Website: bh-photo
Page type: order-tracking
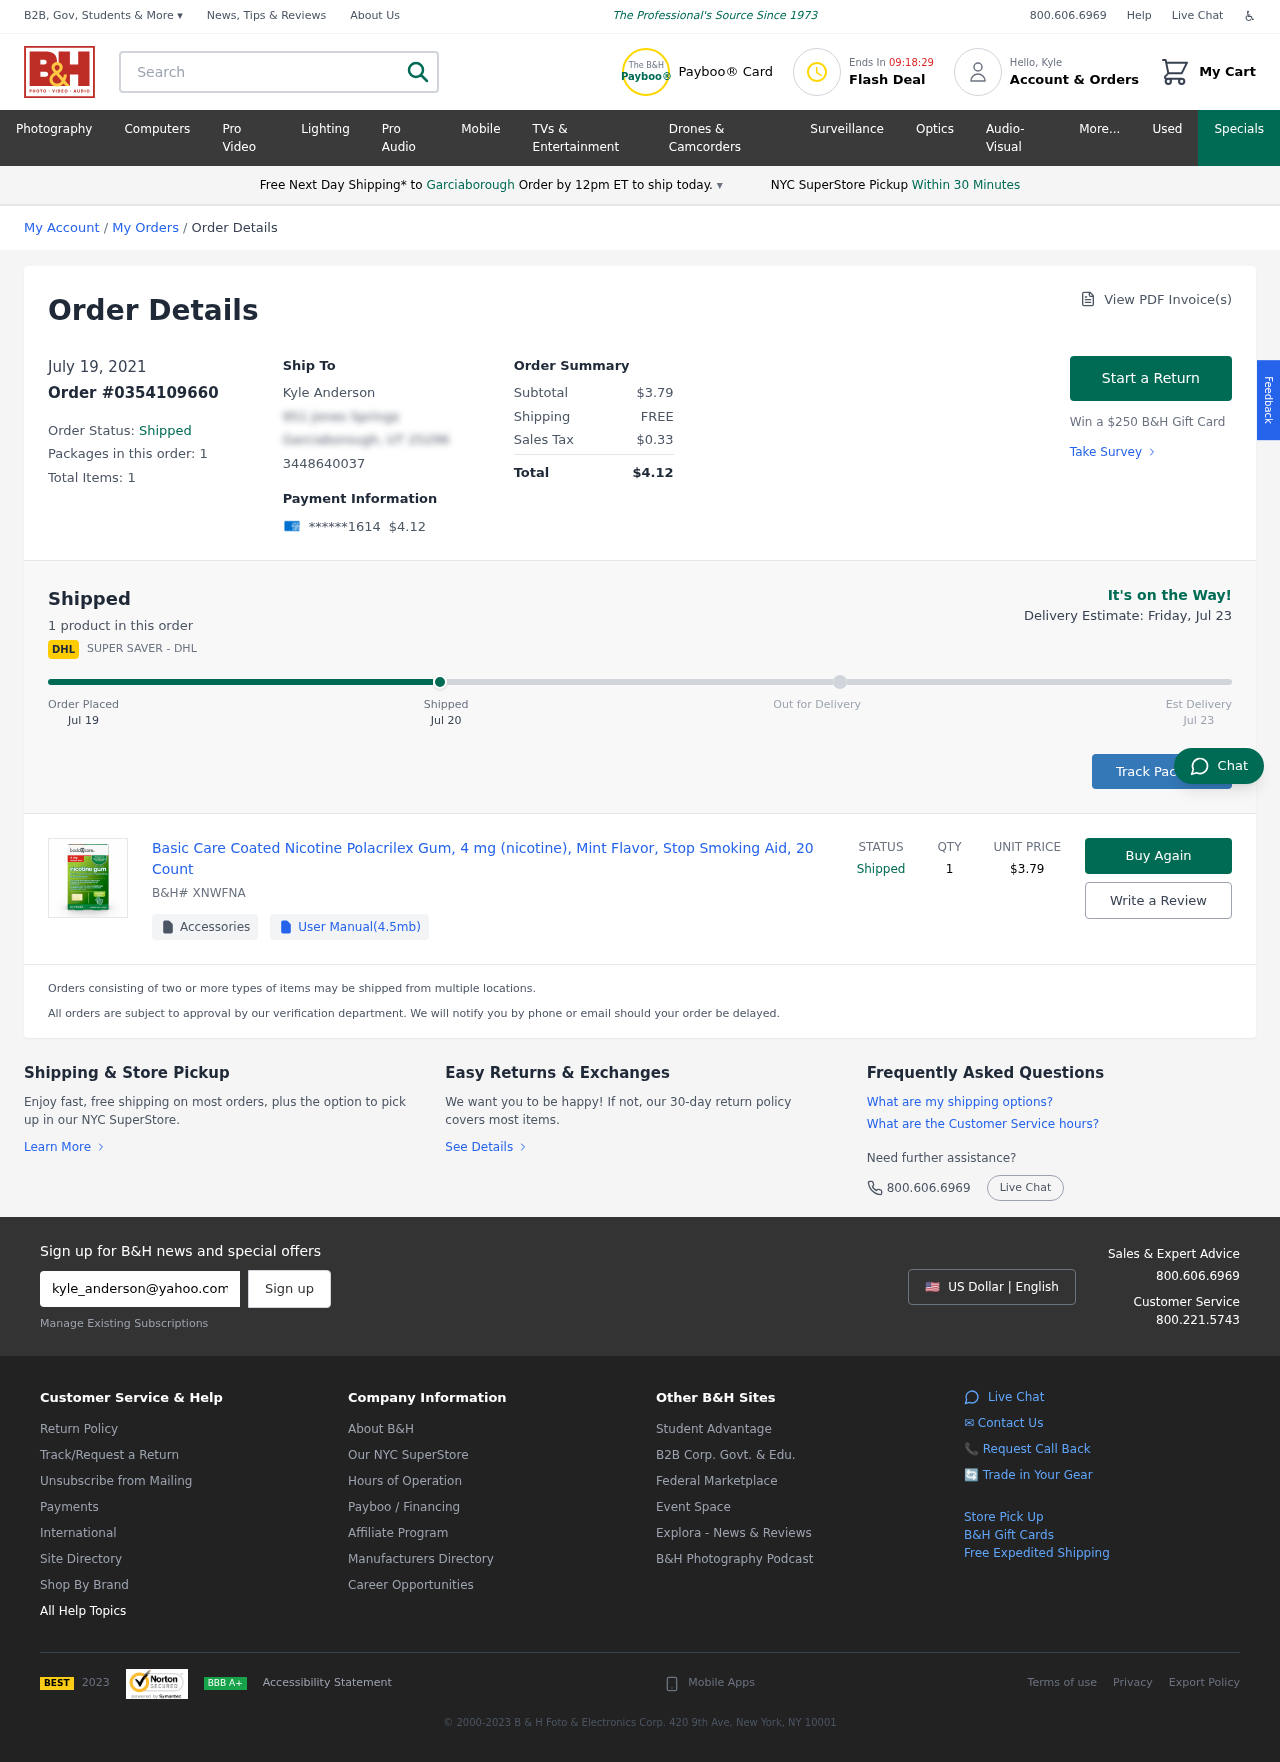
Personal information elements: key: PII_CARD_LAST4
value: ******1614
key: PII_CITY
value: Garciaborough
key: PII_EMAIL
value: kyle_anderson@yahoo.com
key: PII_FIRSTNAME
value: Kyle
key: PII_FULLNAME
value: Kyle Anderson
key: PII_PHONE
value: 3448640037
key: PII_STREET
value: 951 Jones Springs
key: PII_CITY_STATE_ZIP
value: Garciaborough, UT 25296
Product elements: key: PRODUCT1_NAME
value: Basic Care Coated Nicotine Polacrilex Gum, 4 mg (nicotine), Mint Flavor, Stop Smoking Aid, 20 Count
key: PRODUCT1_PRICE
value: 3.79
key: PRODUCT1_QUANTITY
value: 1
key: PRODUCT1_SKU
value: XNWFNA
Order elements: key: ORDER_DATE
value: Jul 19
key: ORDER_DATE
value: July 19, 2021
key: ORDER_ID
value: Order #0354109660
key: ORDER_NUM_PACKAGES
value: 1
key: ORDER_NUM_ITEMS
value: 1
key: ORDER_NUM_ITEMS
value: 1 product
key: ORDER_TOTAL
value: $4.12
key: ORDER_SUBTOTAL
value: $3.79
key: ORDER_SHIPPING_COST
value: FREE
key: ORDER_TAX
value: $0.33
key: ORDER_DELIVERY_DATE
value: Jul 23
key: ORDER_DELIVERY_DATE
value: Delivery Estimate: Friday, Jul 23
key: ORDER_SHIPPING_DATE
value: Jul 20
Search elements: key: HEADER_SEARCH
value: Search